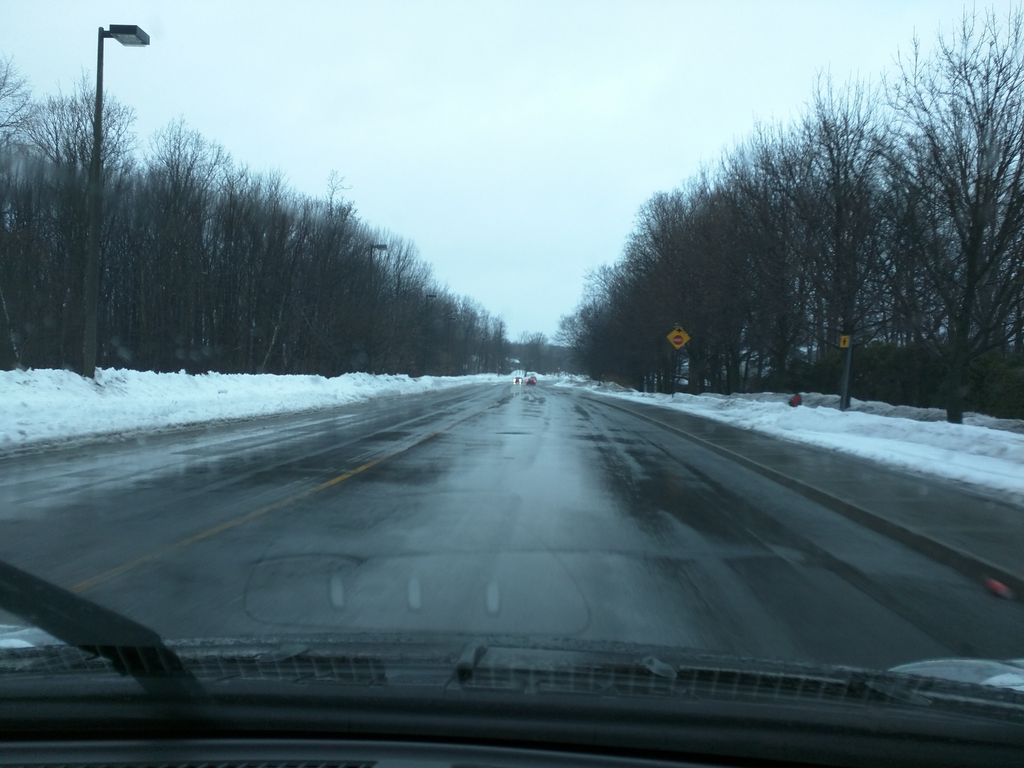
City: montreal